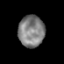
Tissue: prostate
Cell type: Myeloid cells
Senescence score: 0.2856
Nuclear area (px): 803
Mean DAPI intensity: 128.223